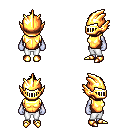
a pixel art fantasy rpg character, female body template, dark elf, purple skin, gold chest armor, white pants, black mohawk hairstyle, gold helm, gold boots, four views (front, back, left, right), 2x2 character sprite sheet, small pixel art, hard edges, no anti-aliasing